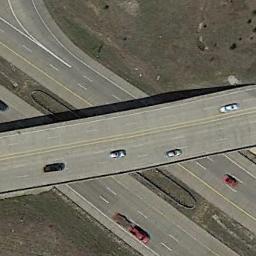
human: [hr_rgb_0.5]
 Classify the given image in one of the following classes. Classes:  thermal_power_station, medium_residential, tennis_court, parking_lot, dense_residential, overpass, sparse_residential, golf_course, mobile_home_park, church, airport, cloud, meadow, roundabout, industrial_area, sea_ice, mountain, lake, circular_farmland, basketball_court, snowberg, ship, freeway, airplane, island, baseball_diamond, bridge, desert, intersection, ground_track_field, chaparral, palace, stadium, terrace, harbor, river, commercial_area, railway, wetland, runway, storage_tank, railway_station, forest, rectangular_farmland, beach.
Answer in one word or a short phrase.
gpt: overpass